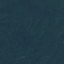
Label: Forest